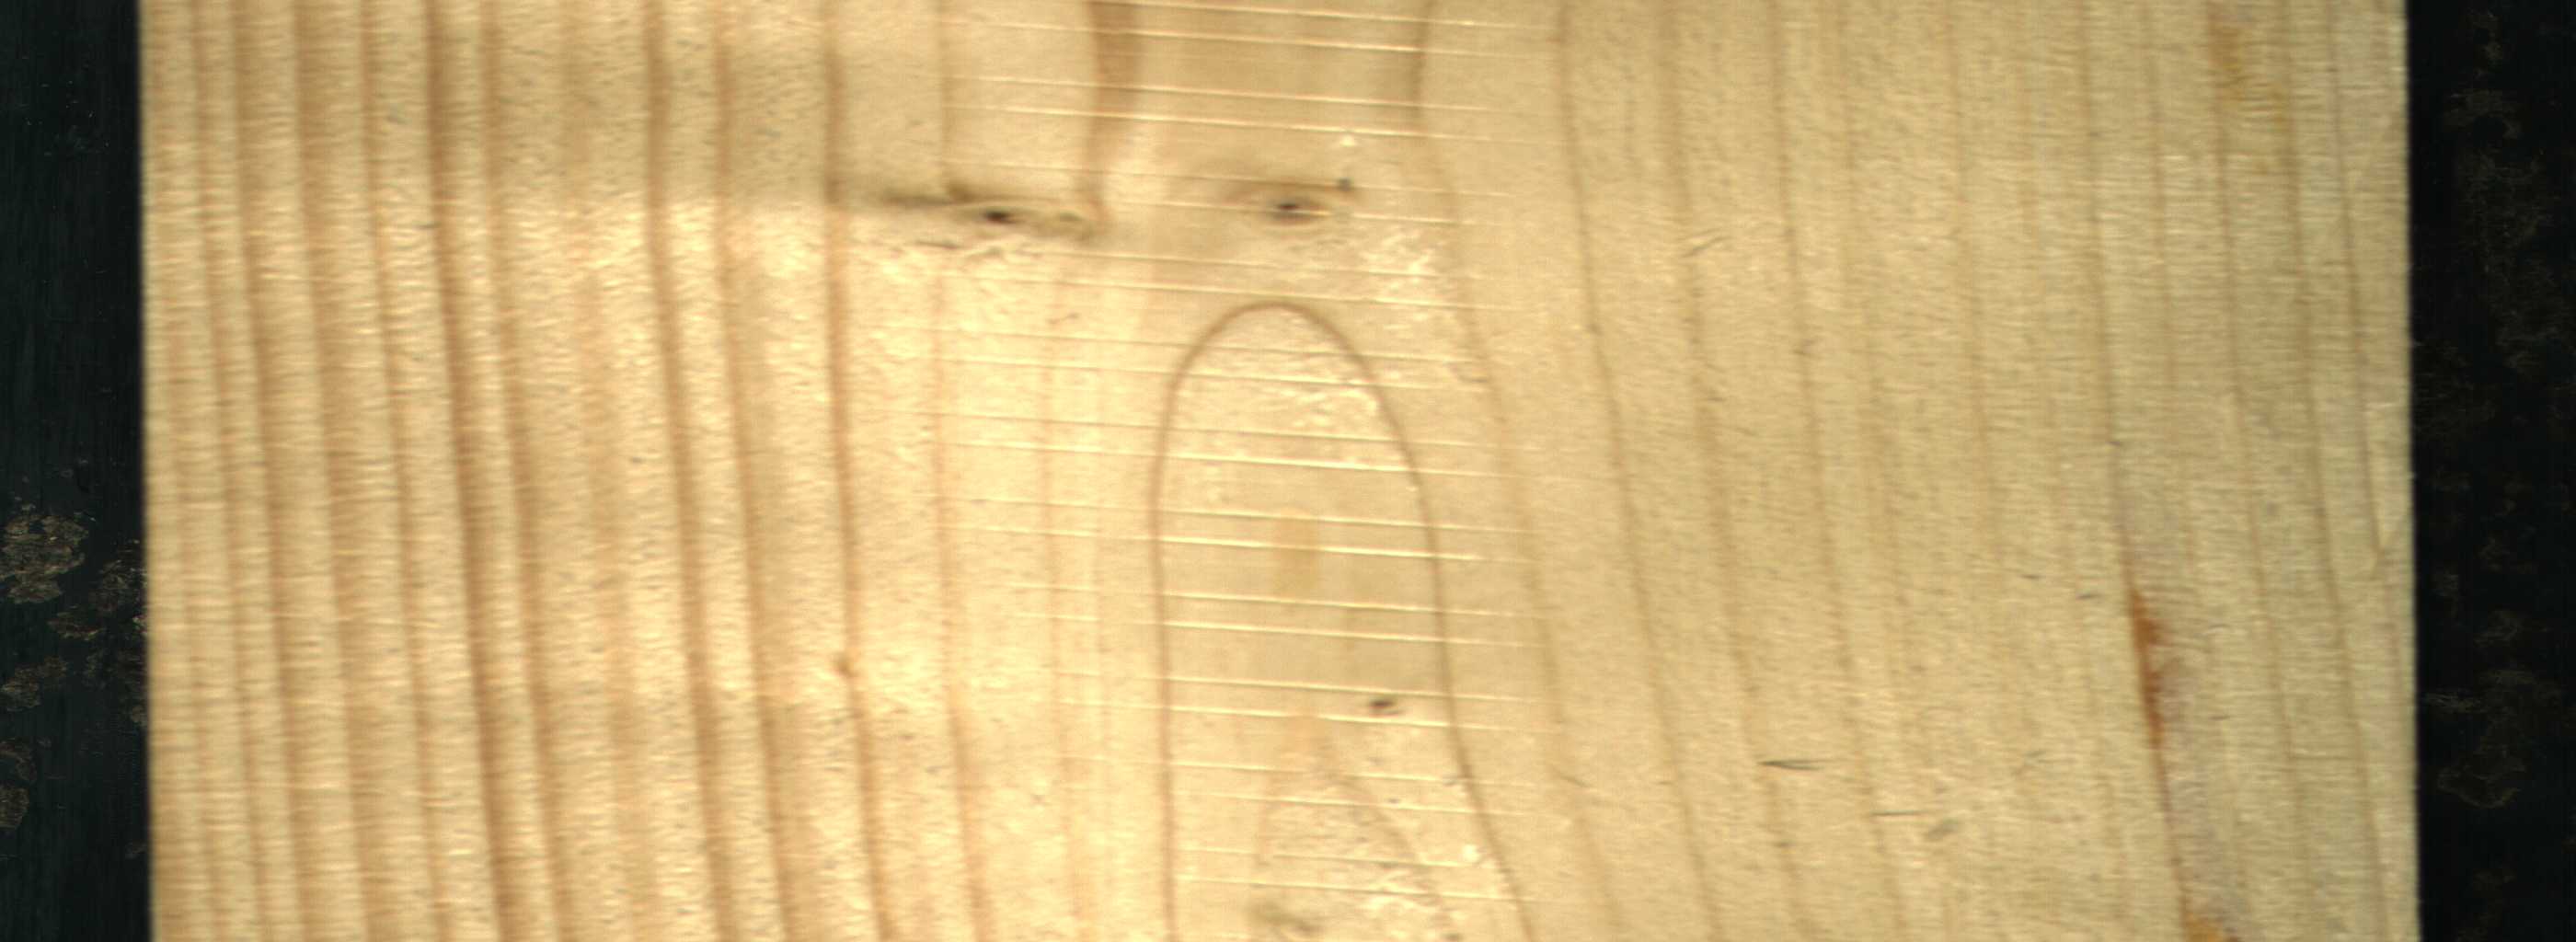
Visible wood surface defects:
resin
Live_Knot
Live_Knot